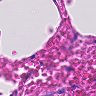
Metastatic tissue present: no